Question: User's can comment on a Screen and it's tracked by PublicActivity :
'''
@comment.create_activity :create, owner: current_user, recipient: @comment.screen.user
'''
and the comments are dependent: :destroy on the screen model.
But when i delete a screen, while the comments are deleted, the Record from PublicActivity for that comment still exists.
here's my 'Screens Controller':
'''
def destroy
@activity = PublicActivity::Activity.find_by_trackable_id(params[:id])
@activity.destroy #<-- Heres the Problem
@screen.destroy
respond_to do |format|
format.html { redirect_to root_path }
format.json { head :no_content }
end
end
'''
But upon deleting a Screen, i'm getting 'undefined method'destroy' for nil:NilClass'.
I read on Railscast:
> it was due to calling the create_activity method after the object had
been destroyed.According to the gem maintainers, you simply have to assume the record
will be destroyed, and call create_activity before the destroy
What am i missing?
>
screen.rb
'''
belongs_to :user
has_many :comments, :dependent => :destroy
'''
comment.rb
'''
belongs_to :user
belongs_to :screen
'''
screens_contoller.rb
'''
def create
@screen = current_user.screens.build(screen_params)
respond_to do |format|
if @screen.save
format.html { redirect_to @screen, notice: 'You successfully uploaded your Screenshot.' }
format.json { render action: 'show', status: :created, location: @screen }
current_user.add_points(2, 'Points for Uploading a Screenshot')
else
format.html { render action: 'new' }
format.json { render json: @screen.errors, status: :unprocessable_entity }
end
end
end
def destroy
@activity = PublicActivity::Activity.find_by_trackable_id(params[:id])
@activity.destroy
@screen.destroy
respond_to do |format|
format.html { redirect_to root_path }
format.json { head :no_content }
current_user.substract_points(1, "Substraction for Deleting a Screenshot")
end
end
'''
comments_controller.rb
'''
def create
@screen = Screen.find(params[:screen_id])
@comment = current_user.comments.build(comment_params)
@comment.screen_id = @screen.id
respond_to do |format|
if @comment.save
# Create Record for Public Activity
@comment.create_activity :create, owner: current_user, recipient: @comment.screen.user
format.html { redirect_to @screen, notice: 'Comment was successfully created.' }
format.json { render action: 'show', status: :created, location: @comment }
else
format.html { render action: 'new' }
format.json { render json: @comment.errors, status: :unprocessable_entity }
end
end
end
def destroy
@comment.destroy
respond_to do |format|
@activity = PublicActivity::Activity.find_by_trackable_id(params[:id])
@activity.destroy
format.html { redirect_to :back }
format.json { head :no_content }
end
end
'''
'''
def destroy
@screen = current_user.screens.find(params[:id])
@activity = PublicActivity::Activity.find_by_trackable_id(params[:id])
@activity.destroy
@screen.destroy
current_user.substract_points(1, "Substraction for Deleting a Screenshot")
respond_to do |format|
format.html { redirect_to root_path }
end
end
'''
Again the same error:

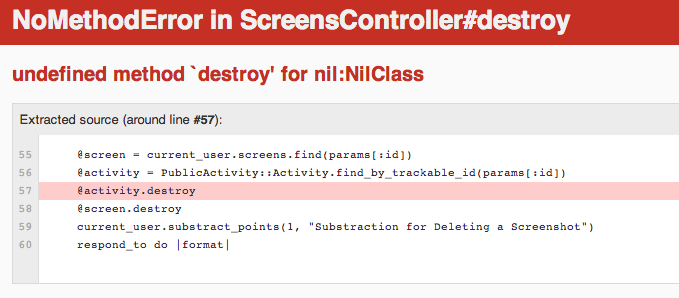
Answer: This isn't tested, but this is what I think you should do.
First you can remove the references to activities in your screens_controller#destroy
Then in your comments_controller#destroy
'''
@comment = current_user.comments.find(params[:id])
@activity = PublicActivity::Activity.find_by(trackable_id: (params[:id]), trackable_type: controller_path.classify)
@activity.destroy
@comment.destroy
'''
Should be outside of your respond to block
Next in your comments model you should do something like this:
'''
#comment.rb
private
before_destroy :find_and_destroy_comments
def find_and_destroy_comments
activity = PublicActivity::Activity.find_by(trackable_id: self.id, trackable_type: self.class.name)
if activity.present?
activity.destroy
end
end
'''
calling the before_destroy method overrides the default ruby destroy method that is called during 'dependent: :destroy'
Let me know if this works, but It should.